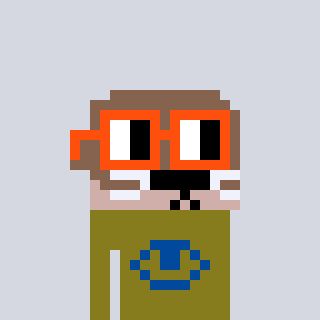
a pixel art character with square orange glasses, a otter-shaped head and a gunk-colored body on a cool background